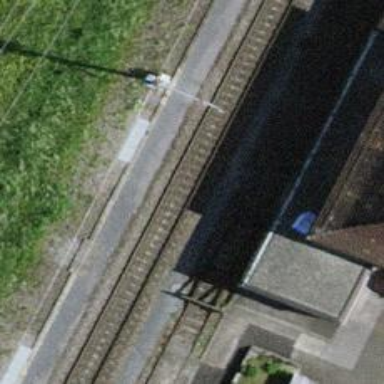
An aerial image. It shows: Railway buffer stop.